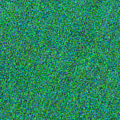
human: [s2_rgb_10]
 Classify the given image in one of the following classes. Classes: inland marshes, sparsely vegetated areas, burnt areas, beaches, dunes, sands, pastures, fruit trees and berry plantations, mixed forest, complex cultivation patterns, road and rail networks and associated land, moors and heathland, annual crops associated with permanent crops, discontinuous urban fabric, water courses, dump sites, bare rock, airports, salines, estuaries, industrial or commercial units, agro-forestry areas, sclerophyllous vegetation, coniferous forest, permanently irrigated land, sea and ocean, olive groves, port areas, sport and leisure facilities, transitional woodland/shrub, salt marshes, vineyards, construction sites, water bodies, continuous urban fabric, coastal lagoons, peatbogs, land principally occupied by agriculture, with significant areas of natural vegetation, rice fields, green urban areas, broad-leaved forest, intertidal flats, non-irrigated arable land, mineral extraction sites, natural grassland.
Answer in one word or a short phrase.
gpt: sea and ocean